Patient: sex M, age 60
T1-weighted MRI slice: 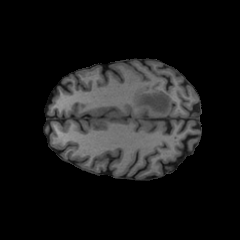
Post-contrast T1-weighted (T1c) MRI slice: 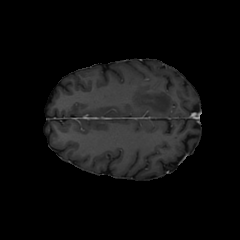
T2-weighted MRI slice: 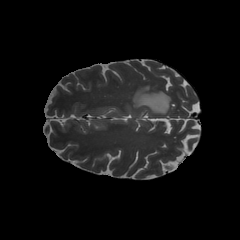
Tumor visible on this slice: yes
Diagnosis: Glioblastoma, IDH-wildtype
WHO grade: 4